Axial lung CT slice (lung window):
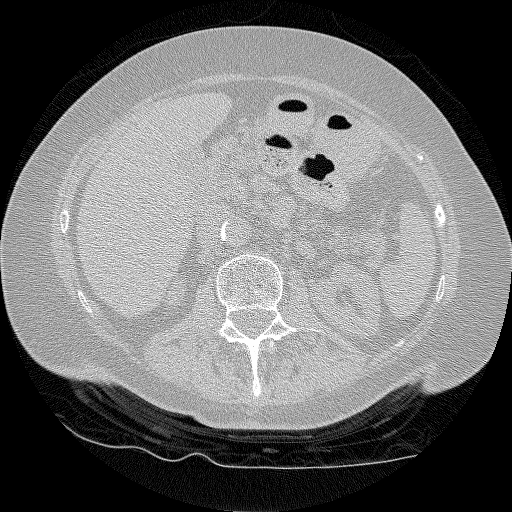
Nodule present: no